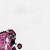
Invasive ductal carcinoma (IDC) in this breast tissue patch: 0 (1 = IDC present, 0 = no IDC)